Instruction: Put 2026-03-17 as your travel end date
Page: home
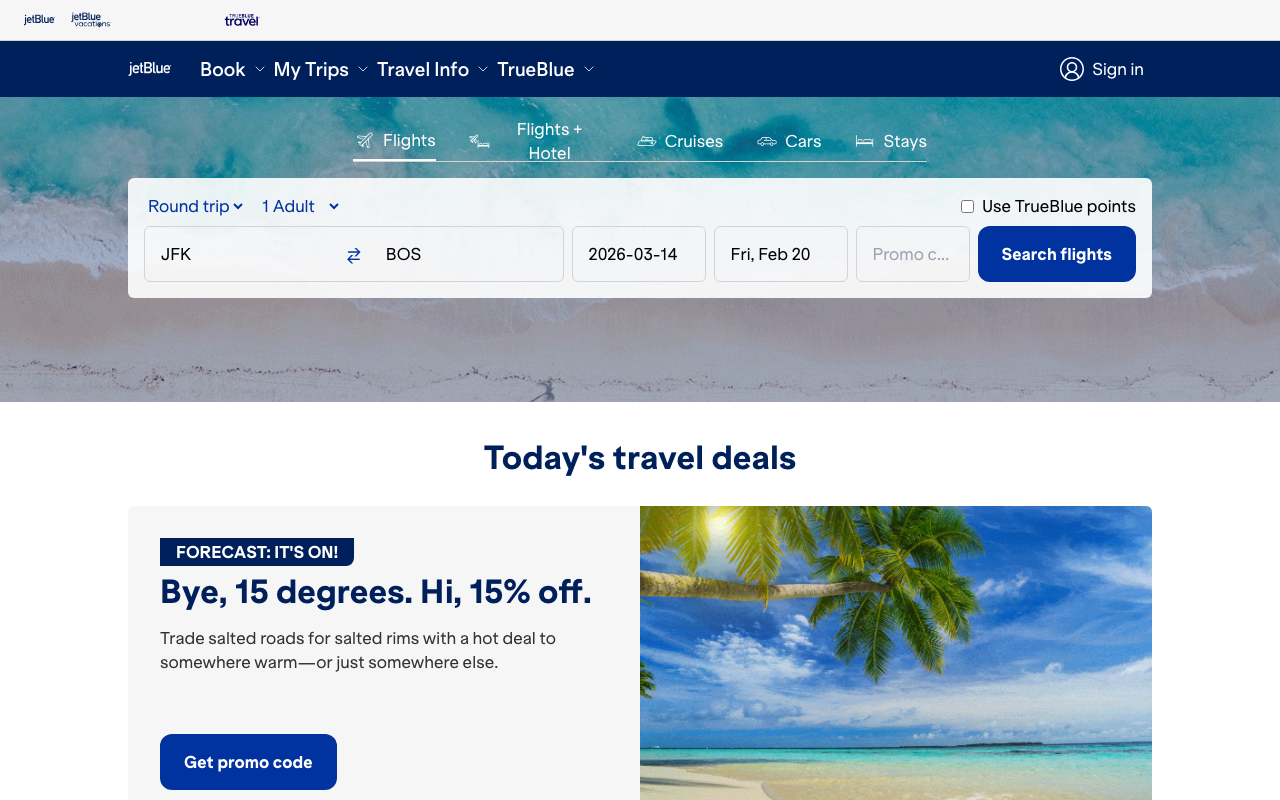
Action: type